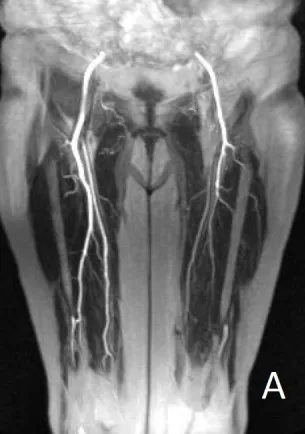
Angiorressonancia: hipoplasia de arterias femorais superficiais e profundas (A) e arterias isquiaticas dando origem as arterias popliteas, o que caracteriza a forma completa de persistencia da arteria isquiatica bilateralmente.
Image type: radiology (mri)